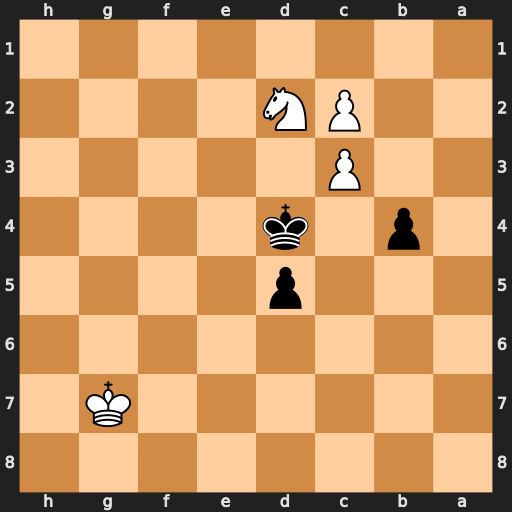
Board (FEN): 8/6K1/8/3p4/1p1k4/2P5/2PN4/8
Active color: b
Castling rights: -
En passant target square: -
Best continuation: Kxc3 Nf3 Kxc2